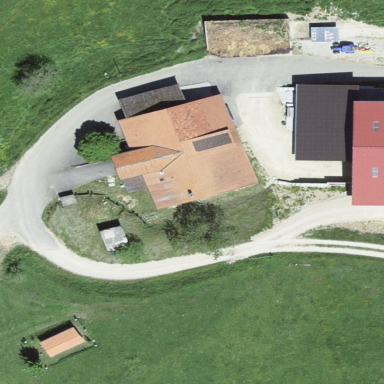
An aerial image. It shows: Farmyard area.